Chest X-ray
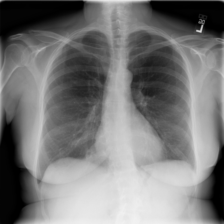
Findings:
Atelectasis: negative
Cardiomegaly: negative
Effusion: negative
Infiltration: negative
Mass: negative
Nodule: negative
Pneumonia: negative
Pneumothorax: negative
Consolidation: negative
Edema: negative
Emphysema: negative
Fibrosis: negative
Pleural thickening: negative
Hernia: negative